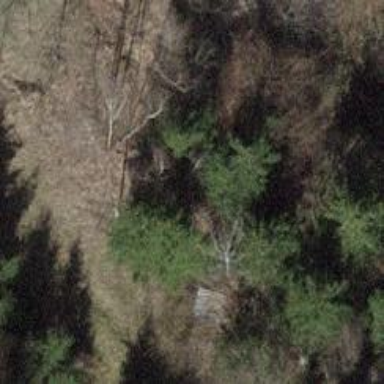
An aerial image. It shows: Hunting stand.